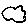
Label: cloud